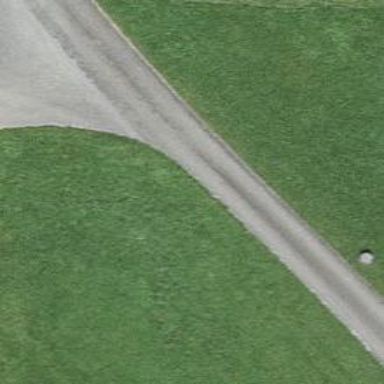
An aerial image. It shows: Asphalt track with grade 1 tracktype.